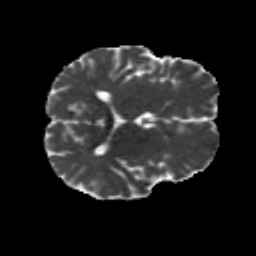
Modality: MD
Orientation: axial
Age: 26
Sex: male
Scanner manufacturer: siemens
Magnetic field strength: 3 T
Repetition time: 8.8 s
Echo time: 0.085 s